【题型】选择题　【知识点】向量　【难度】easy
如图, 已知平行四边形 \(ABCD\) 中, \(\overrightarrow{AB} = \vec{a}\), \(\overrightarrow{AD} = \vec{b}\), \(E\) 为 \(AB\) 中点, 求 \(\dfrac{1}{2}\vec{a} + \vec{b} = \)（\quad\quad）

A. \(\overrightarrow{EC}\) \quad B. \(\overrightarrow{CE}\) \quad C. \(\overrightarrow{ED}\) \quad D. \(\overrightarrow{DE}\)
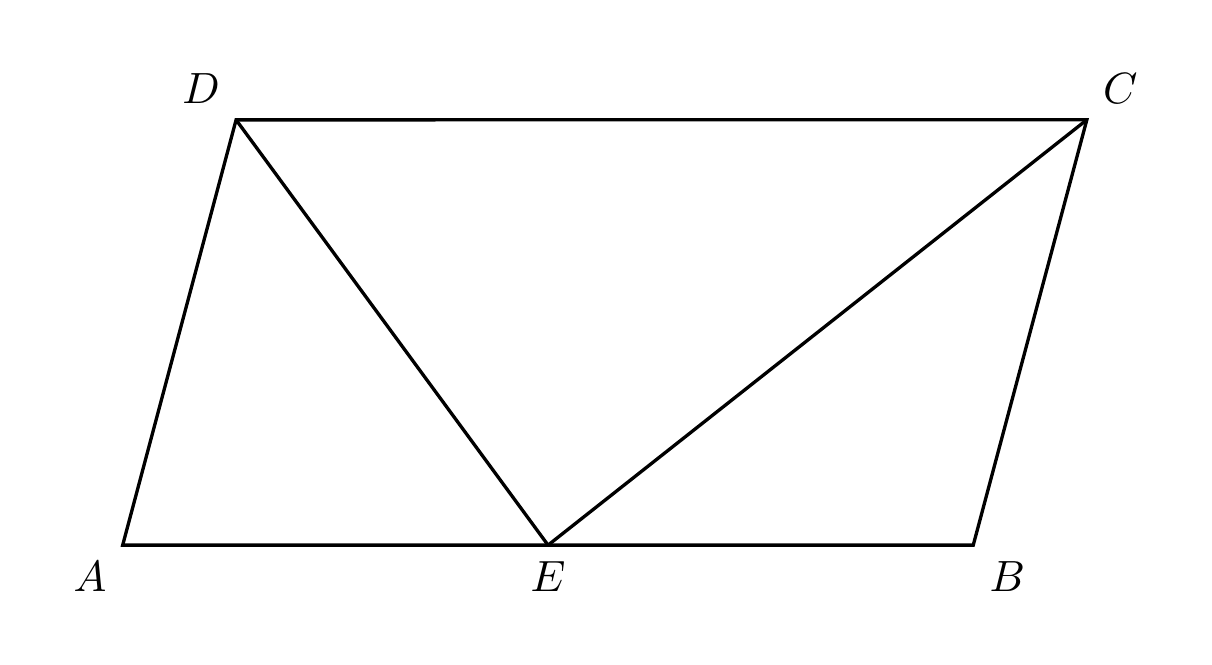
【解答】
【答案】A

【分析】根据向量的特点及加减法则即可求解。

【详解】$\because$ 四边形 \(ABCD\) 是平行四边形，\(E\) 为 \(AB\) 中点，

$\therefore \dfrac{1}{2}\vec{a} + \vec{b} = \dfrac{1}{2}\overrightarrow{AB} + \overrightarrow{BC} = \overrightarrow{EB} + \overrightarrow{BC} = \overrightarrow{EC}$

故选 A。

【点睛】此题主要考查向量的表示，解题的关键是熟知平行四边形的特点及向量的加减法则。